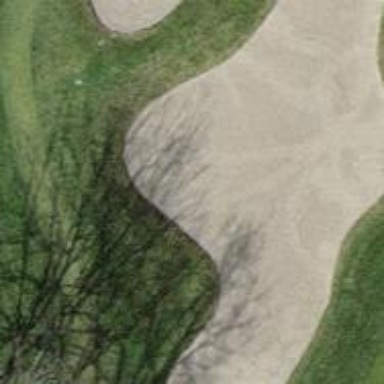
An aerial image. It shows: Sandy area is golf bunker.